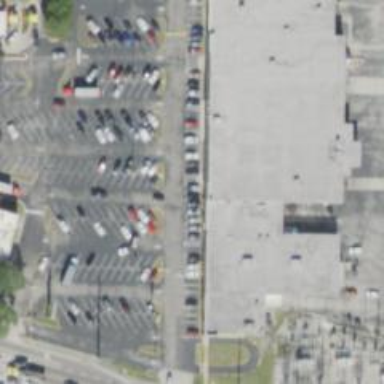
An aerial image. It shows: Department store building.